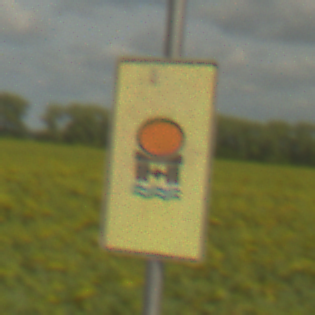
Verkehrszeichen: FahrzeugeMitWassergefaehrdenderLadungOhnePfeilsymbol
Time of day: Midday
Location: Outdoor (RoadRail)
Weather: PartlyCloudy
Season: NotSpecified
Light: Natural